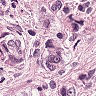
Metastatic tissue present: yes